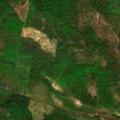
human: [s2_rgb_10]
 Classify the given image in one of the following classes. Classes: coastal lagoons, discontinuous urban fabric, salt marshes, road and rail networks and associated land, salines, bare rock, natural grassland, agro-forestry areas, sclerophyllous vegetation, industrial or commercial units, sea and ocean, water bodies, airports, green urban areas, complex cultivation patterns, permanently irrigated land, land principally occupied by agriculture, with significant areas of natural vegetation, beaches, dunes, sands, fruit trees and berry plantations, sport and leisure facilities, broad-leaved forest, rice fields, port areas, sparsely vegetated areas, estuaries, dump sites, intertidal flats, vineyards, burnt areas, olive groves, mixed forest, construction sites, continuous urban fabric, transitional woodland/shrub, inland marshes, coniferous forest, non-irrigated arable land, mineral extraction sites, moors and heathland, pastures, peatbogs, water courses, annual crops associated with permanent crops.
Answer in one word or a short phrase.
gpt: coniferous forest, mixed forest, transitional woodland/shrub